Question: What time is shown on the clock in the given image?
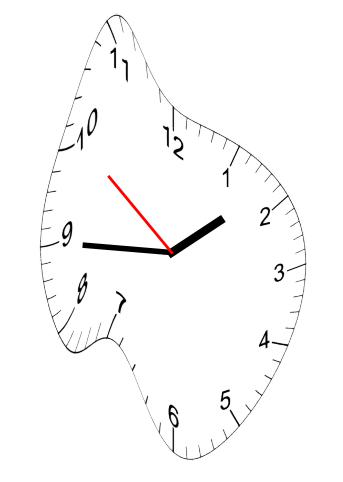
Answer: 01:44:51